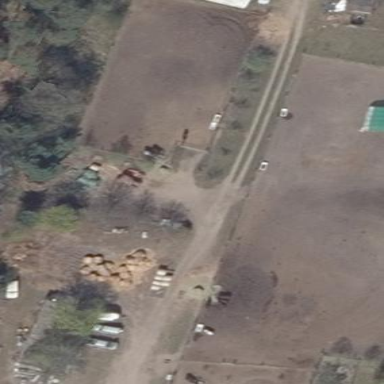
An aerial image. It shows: Farmyard area.